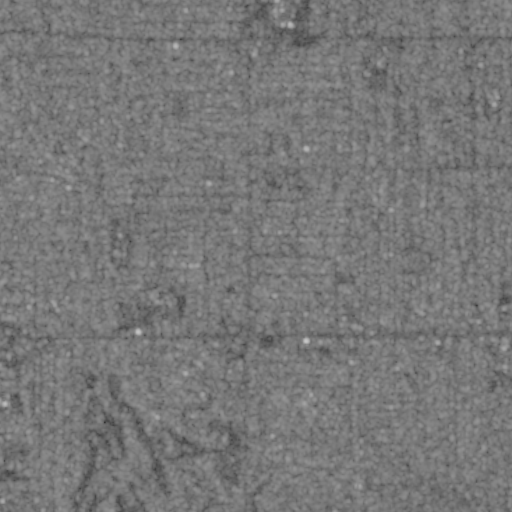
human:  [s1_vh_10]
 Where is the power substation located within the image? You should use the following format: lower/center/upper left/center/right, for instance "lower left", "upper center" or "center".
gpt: The power substation is located in the lower left of the image.
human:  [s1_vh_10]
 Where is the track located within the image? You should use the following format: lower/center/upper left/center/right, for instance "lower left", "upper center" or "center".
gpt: The track is located in the lower center of the image.
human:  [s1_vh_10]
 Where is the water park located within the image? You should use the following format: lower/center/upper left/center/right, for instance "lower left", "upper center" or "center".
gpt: The water park is located in the lower right of the image.
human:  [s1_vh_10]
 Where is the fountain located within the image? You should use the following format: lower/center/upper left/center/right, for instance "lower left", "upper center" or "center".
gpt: The fountain is located in the lower center of the image.
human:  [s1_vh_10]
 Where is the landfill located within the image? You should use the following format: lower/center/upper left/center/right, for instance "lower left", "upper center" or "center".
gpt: There is no landfill in the image.

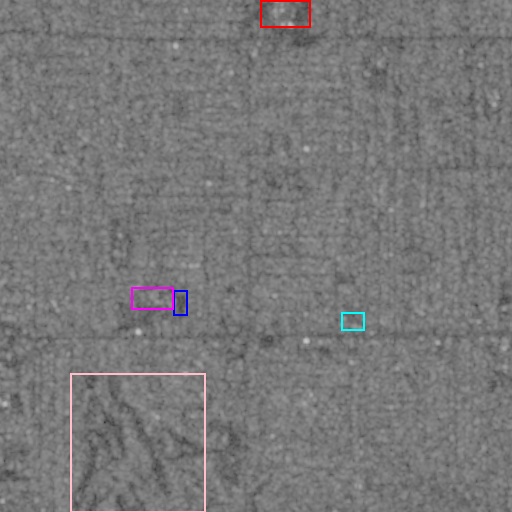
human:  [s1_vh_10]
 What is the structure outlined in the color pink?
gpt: The structure outlined in pink is a park.
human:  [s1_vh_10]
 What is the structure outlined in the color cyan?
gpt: The structure outlined in cyan is a parking lot.
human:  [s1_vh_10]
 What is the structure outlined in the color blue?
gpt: The structure outlined in blue is a track.
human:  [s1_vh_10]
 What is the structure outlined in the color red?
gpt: The structure outlined in red is a building.
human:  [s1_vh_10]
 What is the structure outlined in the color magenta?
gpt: The structure outlined in magenta is a building.
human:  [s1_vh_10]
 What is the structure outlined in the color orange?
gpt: There is no orange outline.